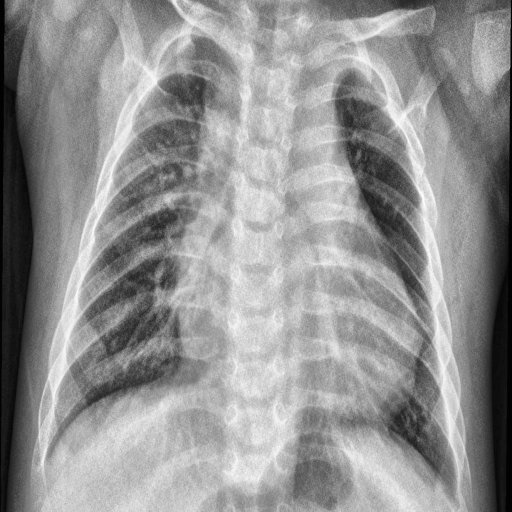
Finding: PNEUMONIA